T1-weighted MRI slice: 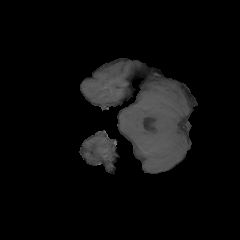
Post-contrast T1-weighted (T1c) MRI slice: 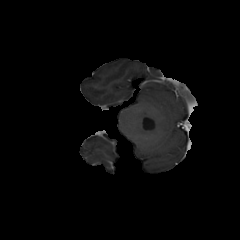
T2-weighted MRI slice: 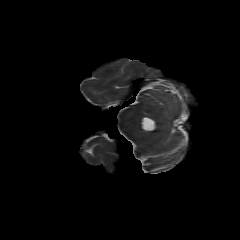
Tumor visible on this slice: no